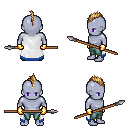
a pixel art fantasy rpg character, male body template, dark elf, purple skin, white trimmed cape, teal pants, blonde mohawk hairstyle, gold gloves, spear, four views (front, back, left, right), 2x2 character sprite sheet, small pixel art, hard edges, no anti-aliasing